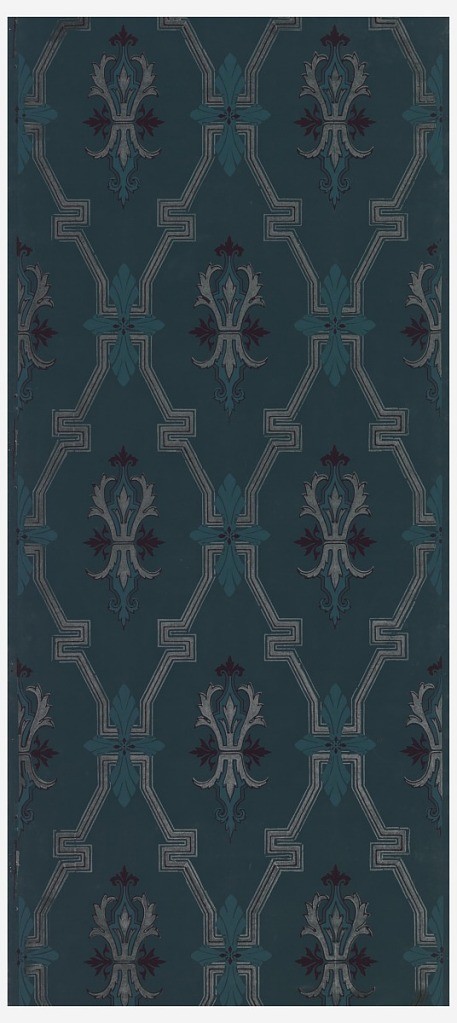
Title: Sidewall
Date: ca. 1870
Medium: Block-printed paper
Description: Lozenge or diamond diaper framework with stylized anthemion in center. Printed in purple, light teal, shiny dark green varnish on dark teal ground.